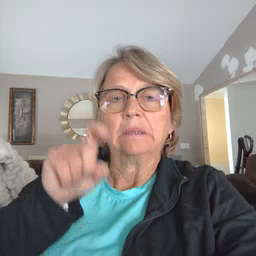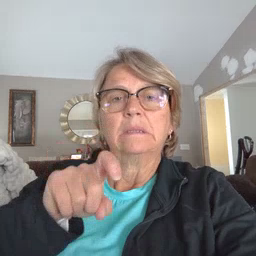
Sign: closet